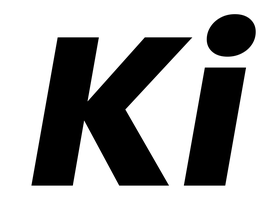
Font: Poppins-ExtraBoldItalic